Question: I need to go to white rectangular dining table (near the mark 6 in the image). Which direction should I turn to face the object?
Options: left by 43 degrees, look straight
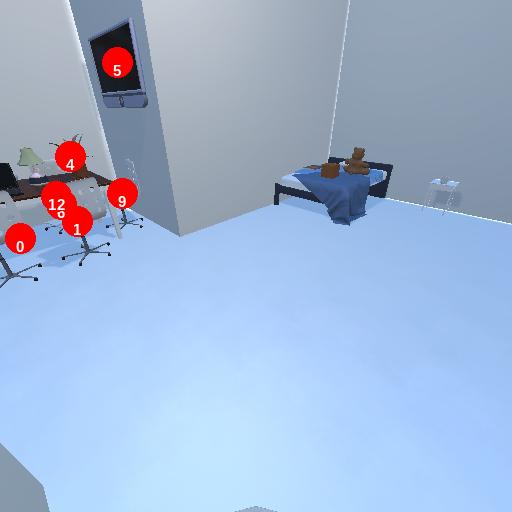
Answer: left by 43 degrees